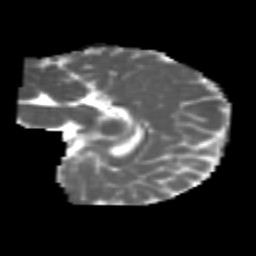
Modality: MD
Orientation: sagittal
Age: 6
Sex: female
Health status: healthy